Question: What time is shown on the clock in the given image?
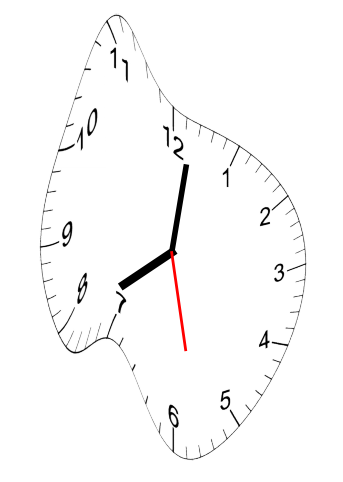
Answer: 08:01:28